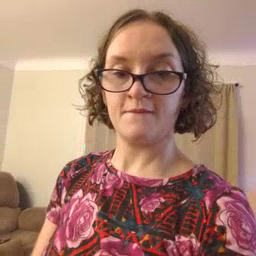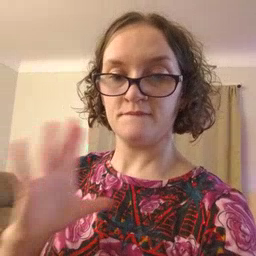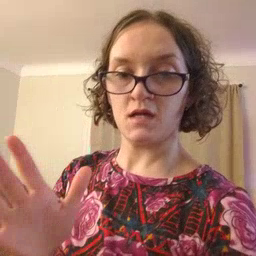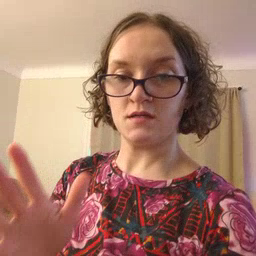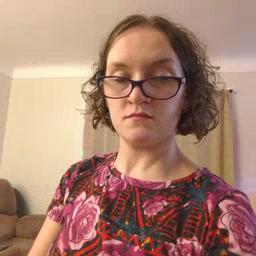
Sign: fine